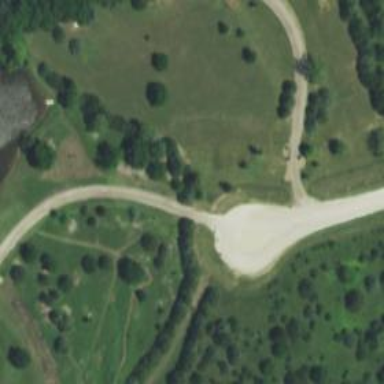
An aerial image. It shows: Turning circle on the road.